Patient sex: F
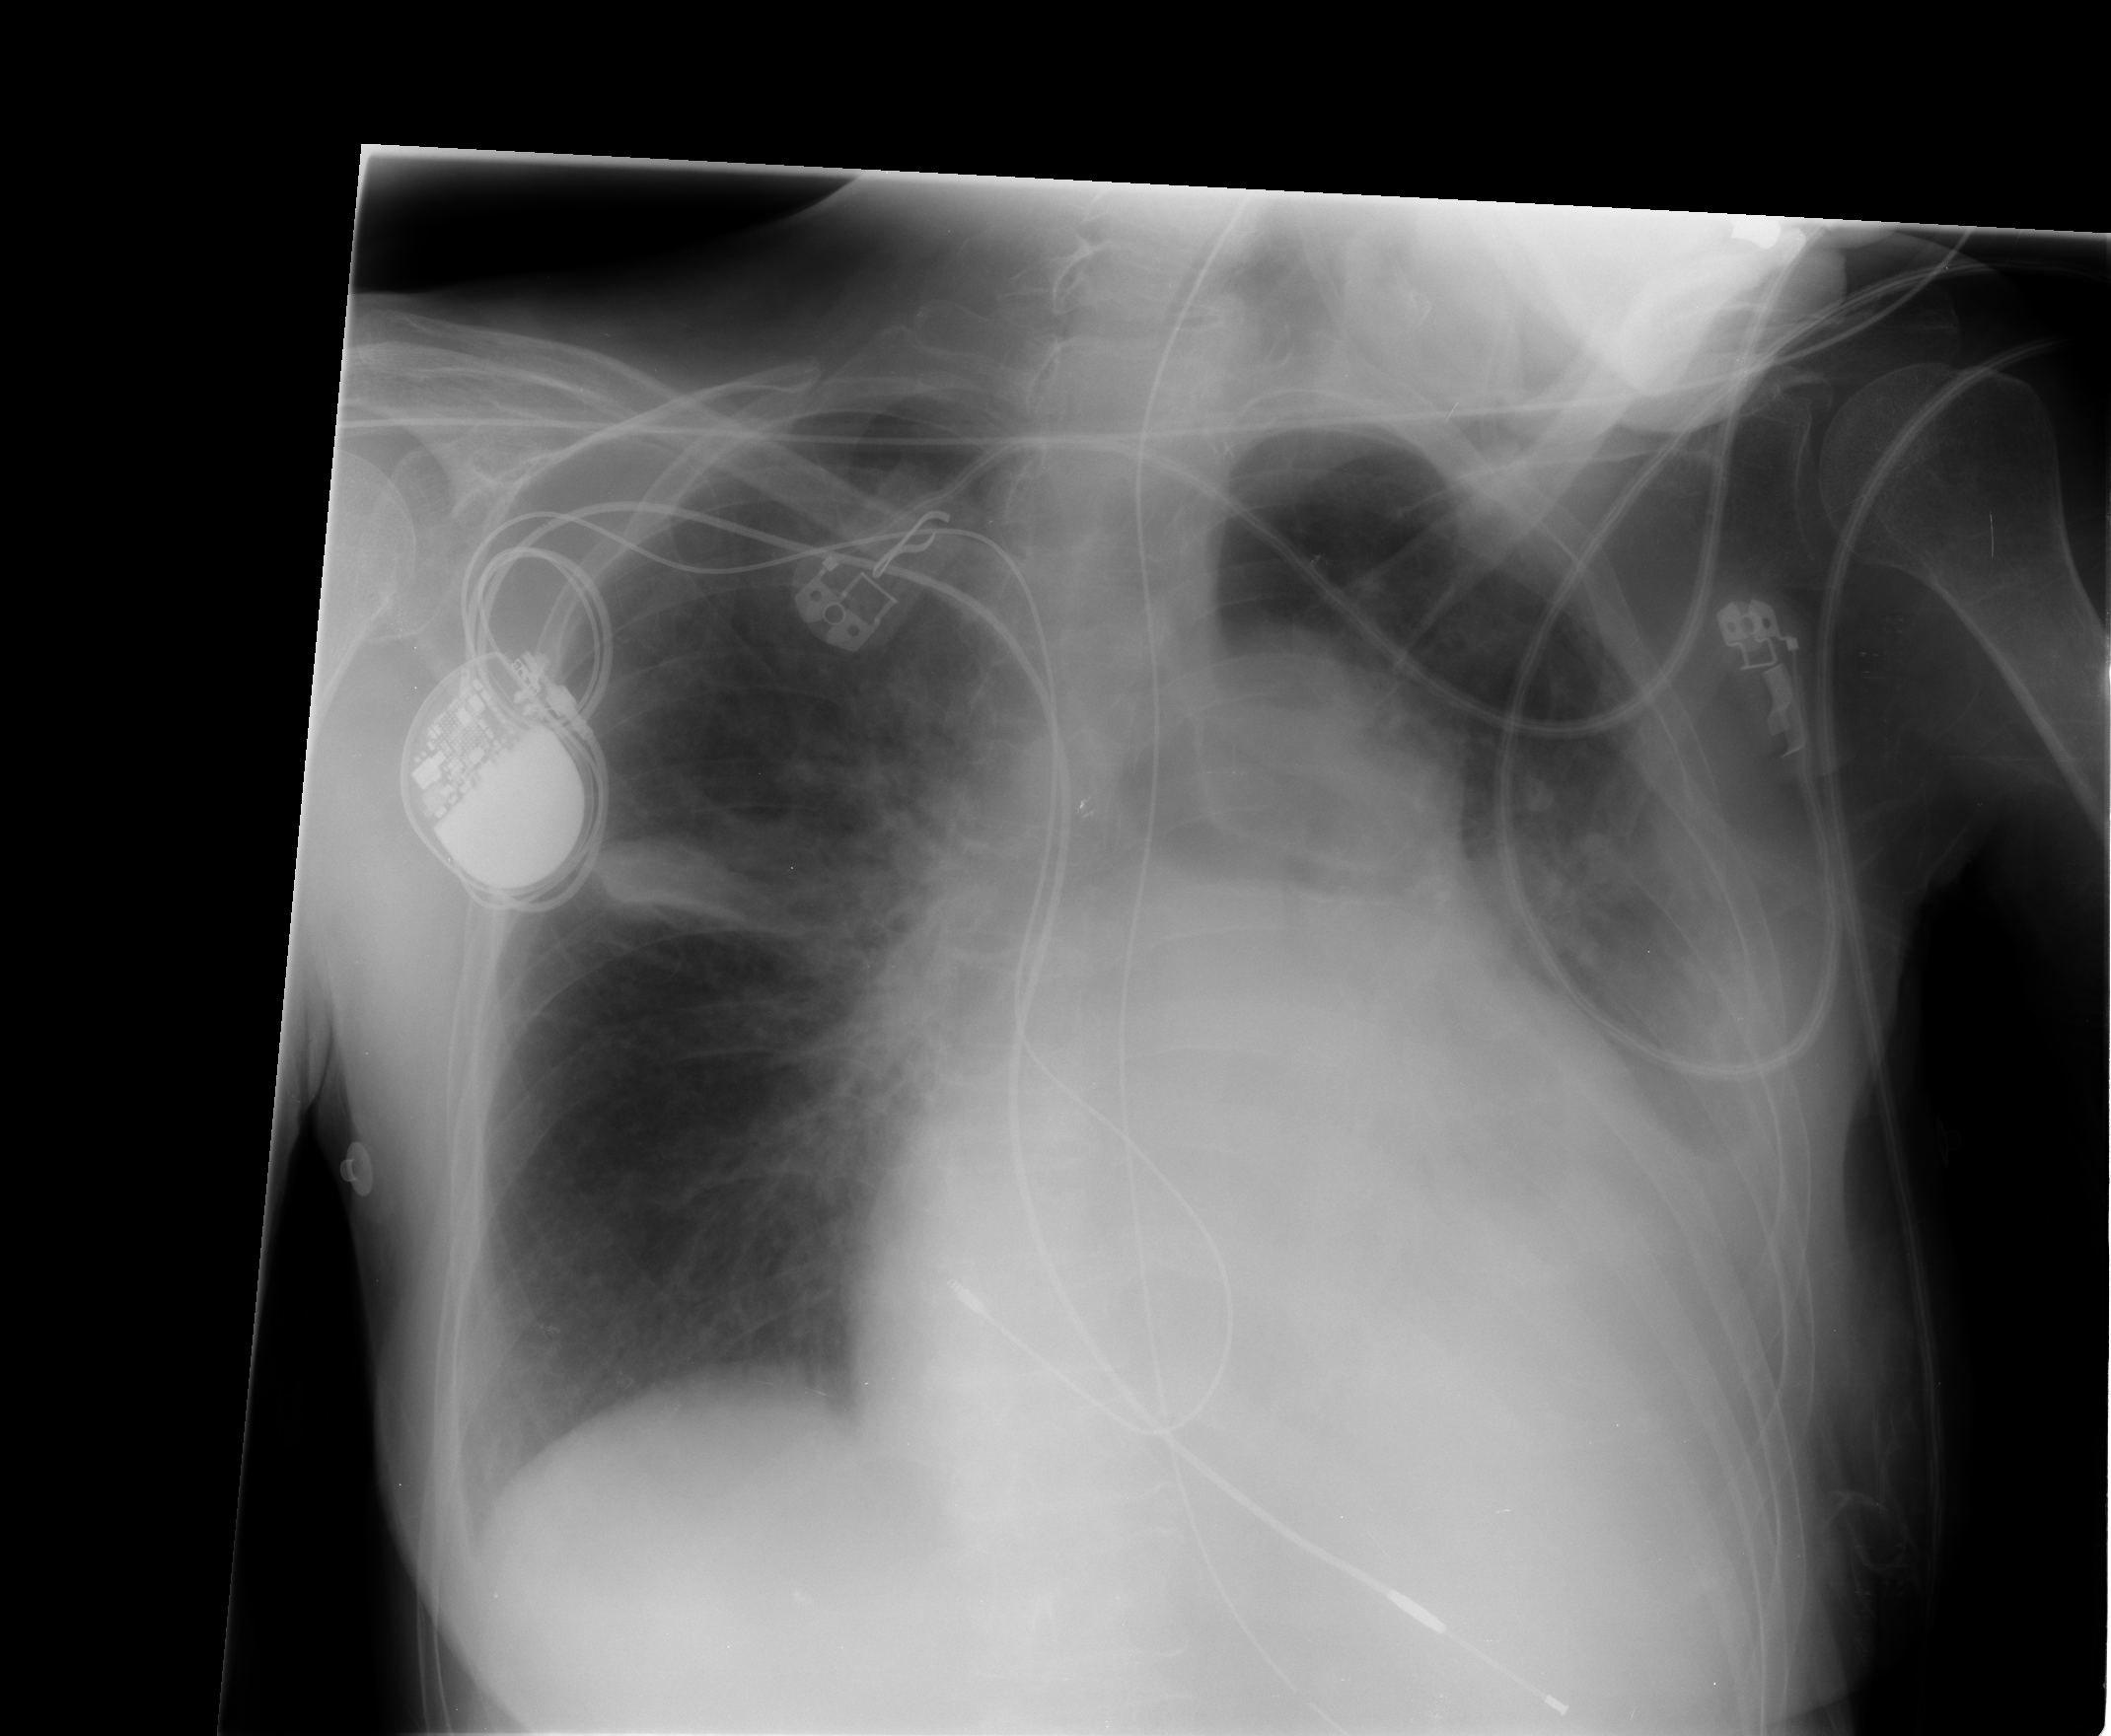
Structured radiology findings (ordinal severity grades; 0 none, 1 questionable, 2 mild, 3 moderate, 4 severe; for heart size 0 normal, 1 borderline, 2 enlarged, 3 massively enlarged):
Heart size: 3
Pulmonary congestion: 2
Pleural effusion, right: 0
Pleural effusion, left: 2
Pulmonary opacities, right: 0
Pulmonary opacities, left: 0
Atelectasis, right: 0
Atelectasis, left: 3